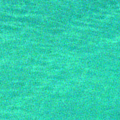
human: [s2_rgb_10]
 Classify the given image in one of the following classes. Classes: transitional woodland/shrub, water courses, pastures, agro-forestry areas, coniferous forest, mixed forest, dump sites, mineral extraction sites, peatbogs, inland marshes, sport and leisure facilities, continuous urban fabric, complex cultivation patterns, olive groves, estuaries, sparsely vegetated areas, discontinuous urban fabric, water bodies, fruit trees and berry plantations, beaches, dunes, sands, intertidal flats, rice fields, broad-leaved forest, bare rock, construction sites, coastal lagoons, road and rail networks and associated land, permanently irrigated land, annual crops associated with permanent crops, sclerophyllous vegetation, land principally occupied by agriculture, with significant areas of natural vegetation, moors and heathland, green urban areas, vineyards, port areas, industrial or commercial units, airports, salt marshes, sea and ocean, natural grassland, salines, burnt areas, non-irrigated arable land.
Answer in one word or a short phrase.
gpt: sea and ocean